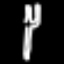
Label: fork